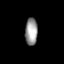
Tissue: prostate
Cell type: T cells
Senescence score: 0.3203
Nuclear area (px): 329
Mean DAPI intensity: 154.517